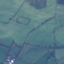
Land use / land cover class: Pasture